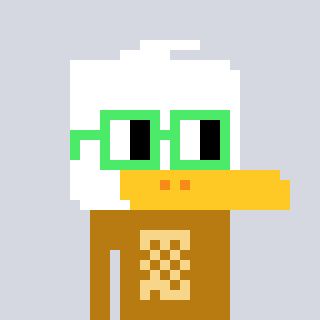
a pixel art character with square light green glasses, a duck-shaped head and a gold-colored body on a cool background